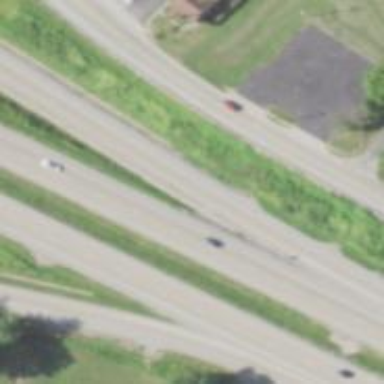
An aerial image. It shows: Trunk link highway.